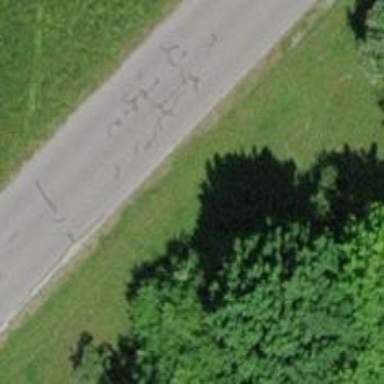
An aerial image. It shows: Paved tertiary road.